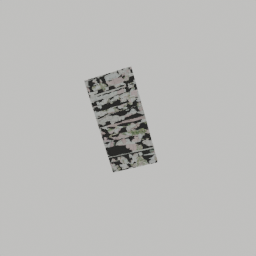
Label: architecture